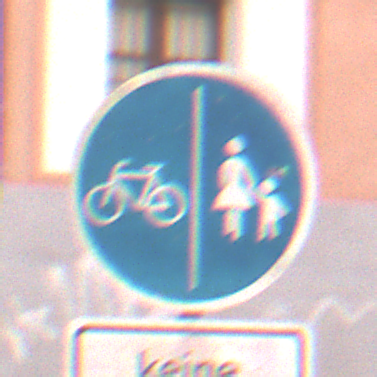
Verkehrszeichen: GetrennterRadUndGehwegRadwegLinks
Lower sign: HinweisDurchVerbaleAngabe4
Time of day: MorningAfternoon
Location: Outdoor (Urban)
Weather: PartlyCloudy
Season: NotSpecified
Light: Natural